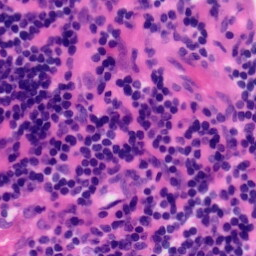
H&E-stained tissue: Tonsil